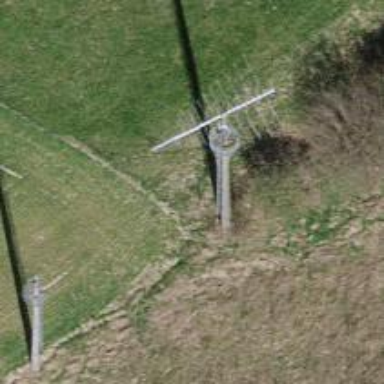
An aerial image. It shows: Mast tower used for communication.